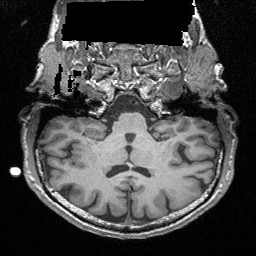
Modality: T1w
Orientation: sagittal